Question: In the theme I'm using for vim, the strings are shown in red color but the problem is I have spellcheck on and the misspelled words are also shown in red color.
This makes it hard to see what is the mistake until you go to that word and delete any character.
I want to make the highlightation of the misspelled word in somewhat lighter then it currently. Say #ff2929.

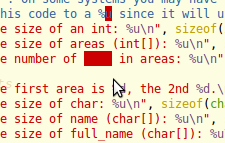
Answer: You can use the 'hi' (short for ':help highlight') command in your '~/.vimrc'. The general structure is:
'''
hi SpellBad ctermfg=015 ctermbg=000 cterm=none guifg=#FFFFFF guibg=#000000 gui=none
'''
The 'cterm' is for terminal vim and the 'gui' is for gVim. The 'fg' stands for foreground and is the color of the letters and the 'bg' stands for background and is the color behind the letters.
Terminal colors can be 0-15 for standard terminal colors (8 normal and 8 bright) or 0-255 for terms supporting 256 colors, like xterm-256colors. The gui colors are in hexadecimal format. <URL>.
In your case, it might be simplest to set the foreground to black to make the letters stand out. First, find a word that's mispelled with ':set spell' and then typing asdflkjasldf or something. Then type ':hi SpellBad ctermfg=000 guifg=#000' and see if that's a solution you like. If not, use the xterm-color-table or another color reference to find a color you do like.